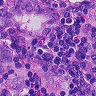
Metastatic tissue present: yes